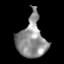
Tissue: lung
Cell type: Epithelial cells
Senescence score: 0.2304
Nuclear area (px): 1075
Mean DAPI intensity: 141.578